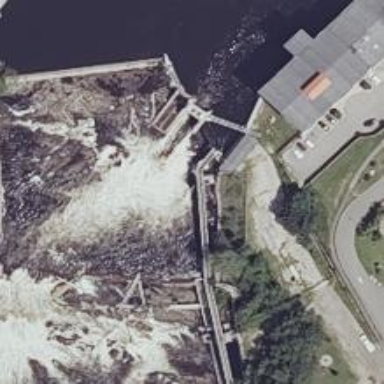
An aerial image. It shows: Fish pass along the waterway.